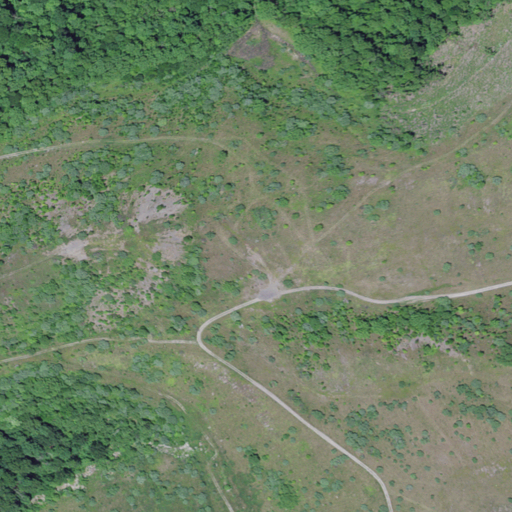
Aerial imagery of mountain in Kentucky named Rockhouse Mountain containing shrub, deciduous forest, grassland, evergreen forest, pasture, and barren land